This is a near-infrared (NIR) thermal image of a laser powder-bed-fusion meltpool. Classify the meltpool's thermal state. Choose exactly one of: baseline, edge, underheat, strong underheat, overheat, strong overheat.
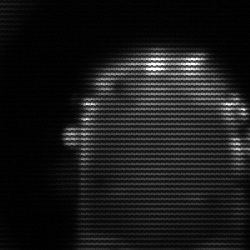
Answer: baseline